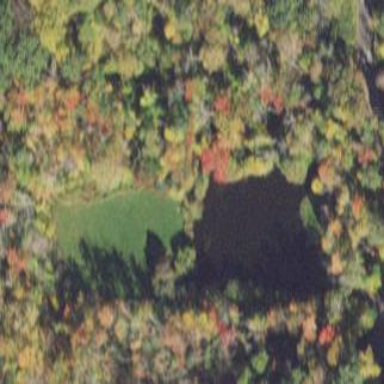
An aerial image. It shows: Serene pond surrounded by nature.